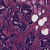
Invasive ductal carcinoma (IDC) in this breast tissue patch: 1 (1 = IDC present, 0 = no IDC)